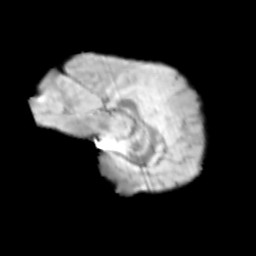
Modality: T2w
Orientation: sagittal
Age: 9
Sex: female
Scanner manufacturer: siemens
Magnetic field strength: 3 T
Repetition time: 3.8 s
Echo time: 0.07 s